Question: I know about differences between number representations but here is something that I would like someone to explain.
we see that value of float t is as it is, and I wonder why f is not equal to 2+t (as mathematically should be) but there is that little, little error [for me it is quite big in fact!].
is this error introduced by int*float multiplication?

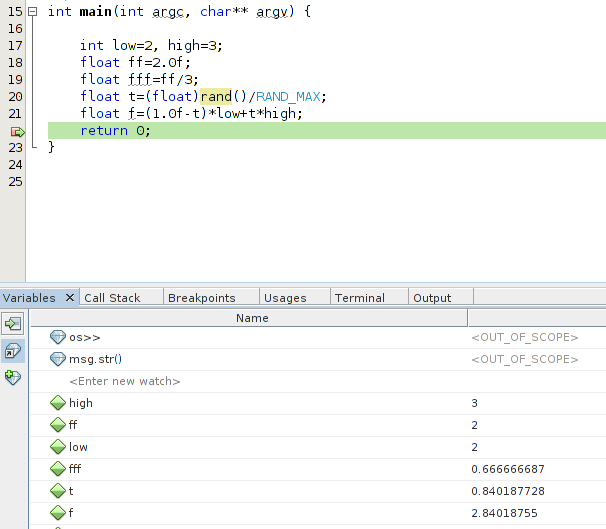
Answer: Generally, addition or multiplication of a value with integer type with a value of floating-point type is performed by first converting the integer to floating-point and then by performing the arithmetic operation. If the integer value cannot be exactly represented in the floating-point format, then error is introduced even before the operation is performed. With the small integers in your example, this is not an issue.
The arithmetic operation will introduce error if the exact mathematical result is not representable in the floating-point type. There are two ways in which the results might not be representable:
- -
Your examples do not approach the magnitudes where overflow or underflow occur, so I will not discuss them here.
Assuming you are using IEEE-754 32-bit binary floating-point, which is commonly used for 'float' in C implementations, the significand is 24 bits. So anytime you perform an operation whose result requires more than 24 bits to represent, you get an error. This 24-bit span is measured from the highest set bit in a number to its lowest set bit.
For example, <PHONE>11111111111 requires 24 bits to represent. If you add 10000 to it, the exact mathematical result is <PHONE>11111111111. This requires 25 bits, so it does not fit, so the floating-point implementation must round the exact mathematical result to a representable result. (In the common round-to-nearest mode with this particular value, it rounds the low bit up, causing a carry through all the bits, producing 100000.)
Now you can get some sense of what operations will have errors. If you add two numbers of different magnitudes, some of the low bits of the smaller number will be "pushed out" of the result. If any of those bits are not zero, then information is lost, an error occurs. Additionally, the result might cross a power-of-two boundary, where its highest bit is higher than the highest bit of either of the input values. This pushes another bit out of the significand. For example, if we add 1000 to <PHONE>11111111111, the exact mathematical result is <PHONE>11111111111. This requires 25 bits, so the low bit is rounded, producing 11000.
Suppose you have two numbers that require and bits in their significands. When you multiply them, the exact mathematical result requires +-1 or + bits, depending on whether there is a "carry" that produces a new high bit. For example, 11*111 = 10101, two bits times three bits produces five bits. Or 1.001*1.01 = 1.01101, four bits times three bits produces six bits. So multiplications by integers can produce rounding errors.
Multiplying by powers of two never produces rounding errors in this way, although it can cause overflow or underflow.